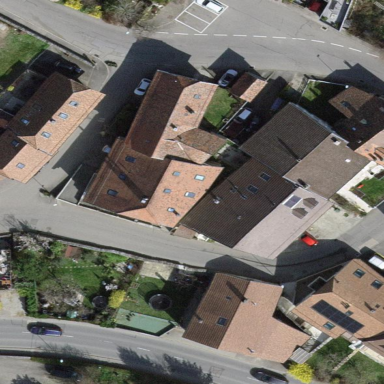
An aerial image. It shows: Residential building.